Aerial crown-view tile of a tropical tree (Barro Colorado Island, Panama), acquired 20241216:
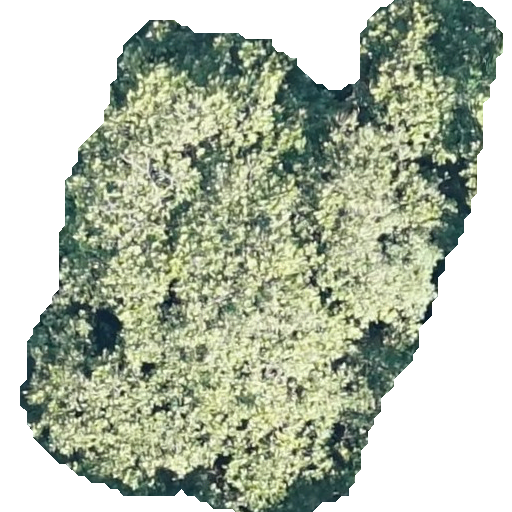
Species: Anacardium excelsum
GBIF accepted scientific name: Anacardium excelsum
Crown area: 250.234 m²